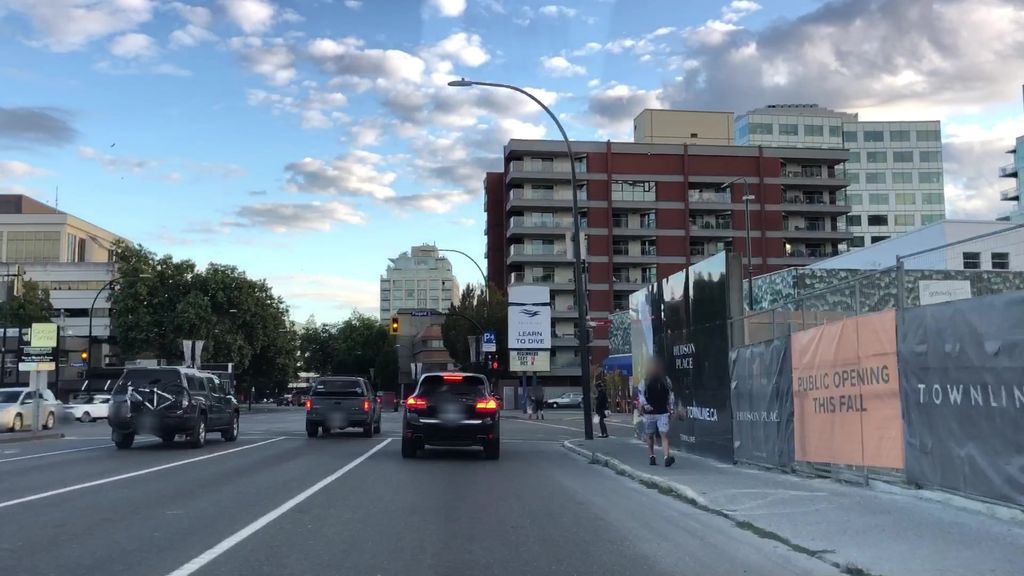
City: victoria